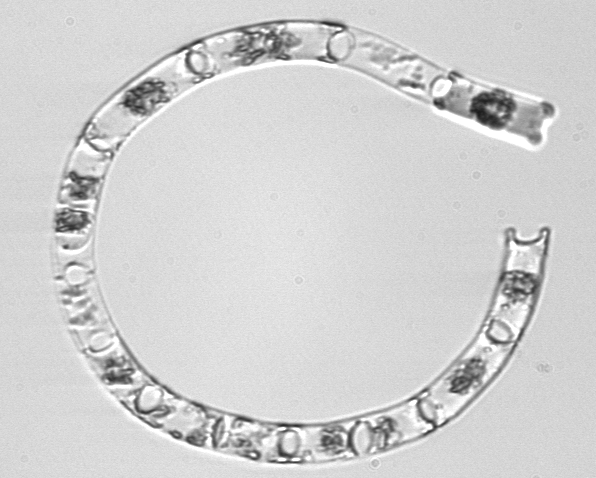
Label: Eucampia